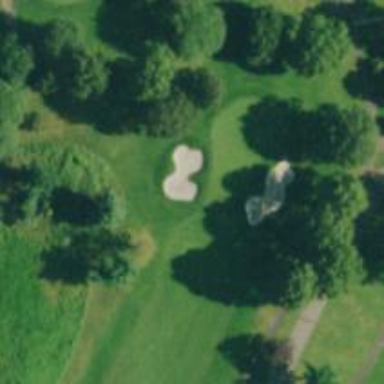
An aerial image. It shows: Golf hole.